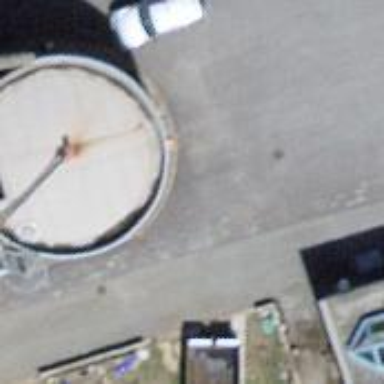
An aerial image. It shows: Building with storage tank.